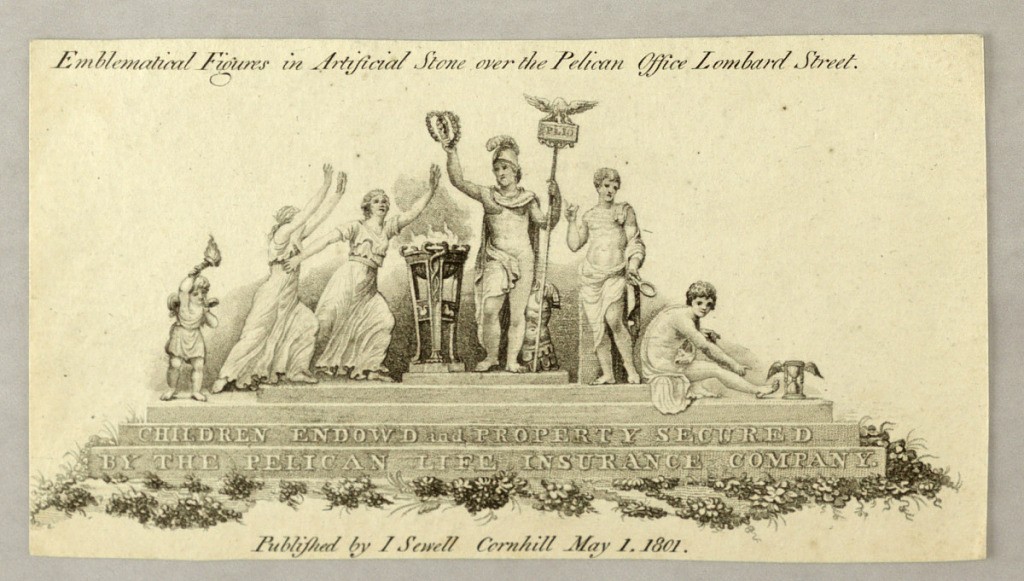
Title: Emblematical Figures in Artificial Stone over the Pelican Office Lombard Street
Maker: J. Sewell Cornhill, English
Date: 1801
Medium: Etching on paper
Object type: Print
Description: Above, European Magazine; below, on plinth: CHILDREN ENDOWD and PROPERTY SECURED / BY THE PELICAN LIFE INSURANCE COMPANY; below, center: Published by J. Sewell Cornhill May 1, 1801.